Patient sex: M
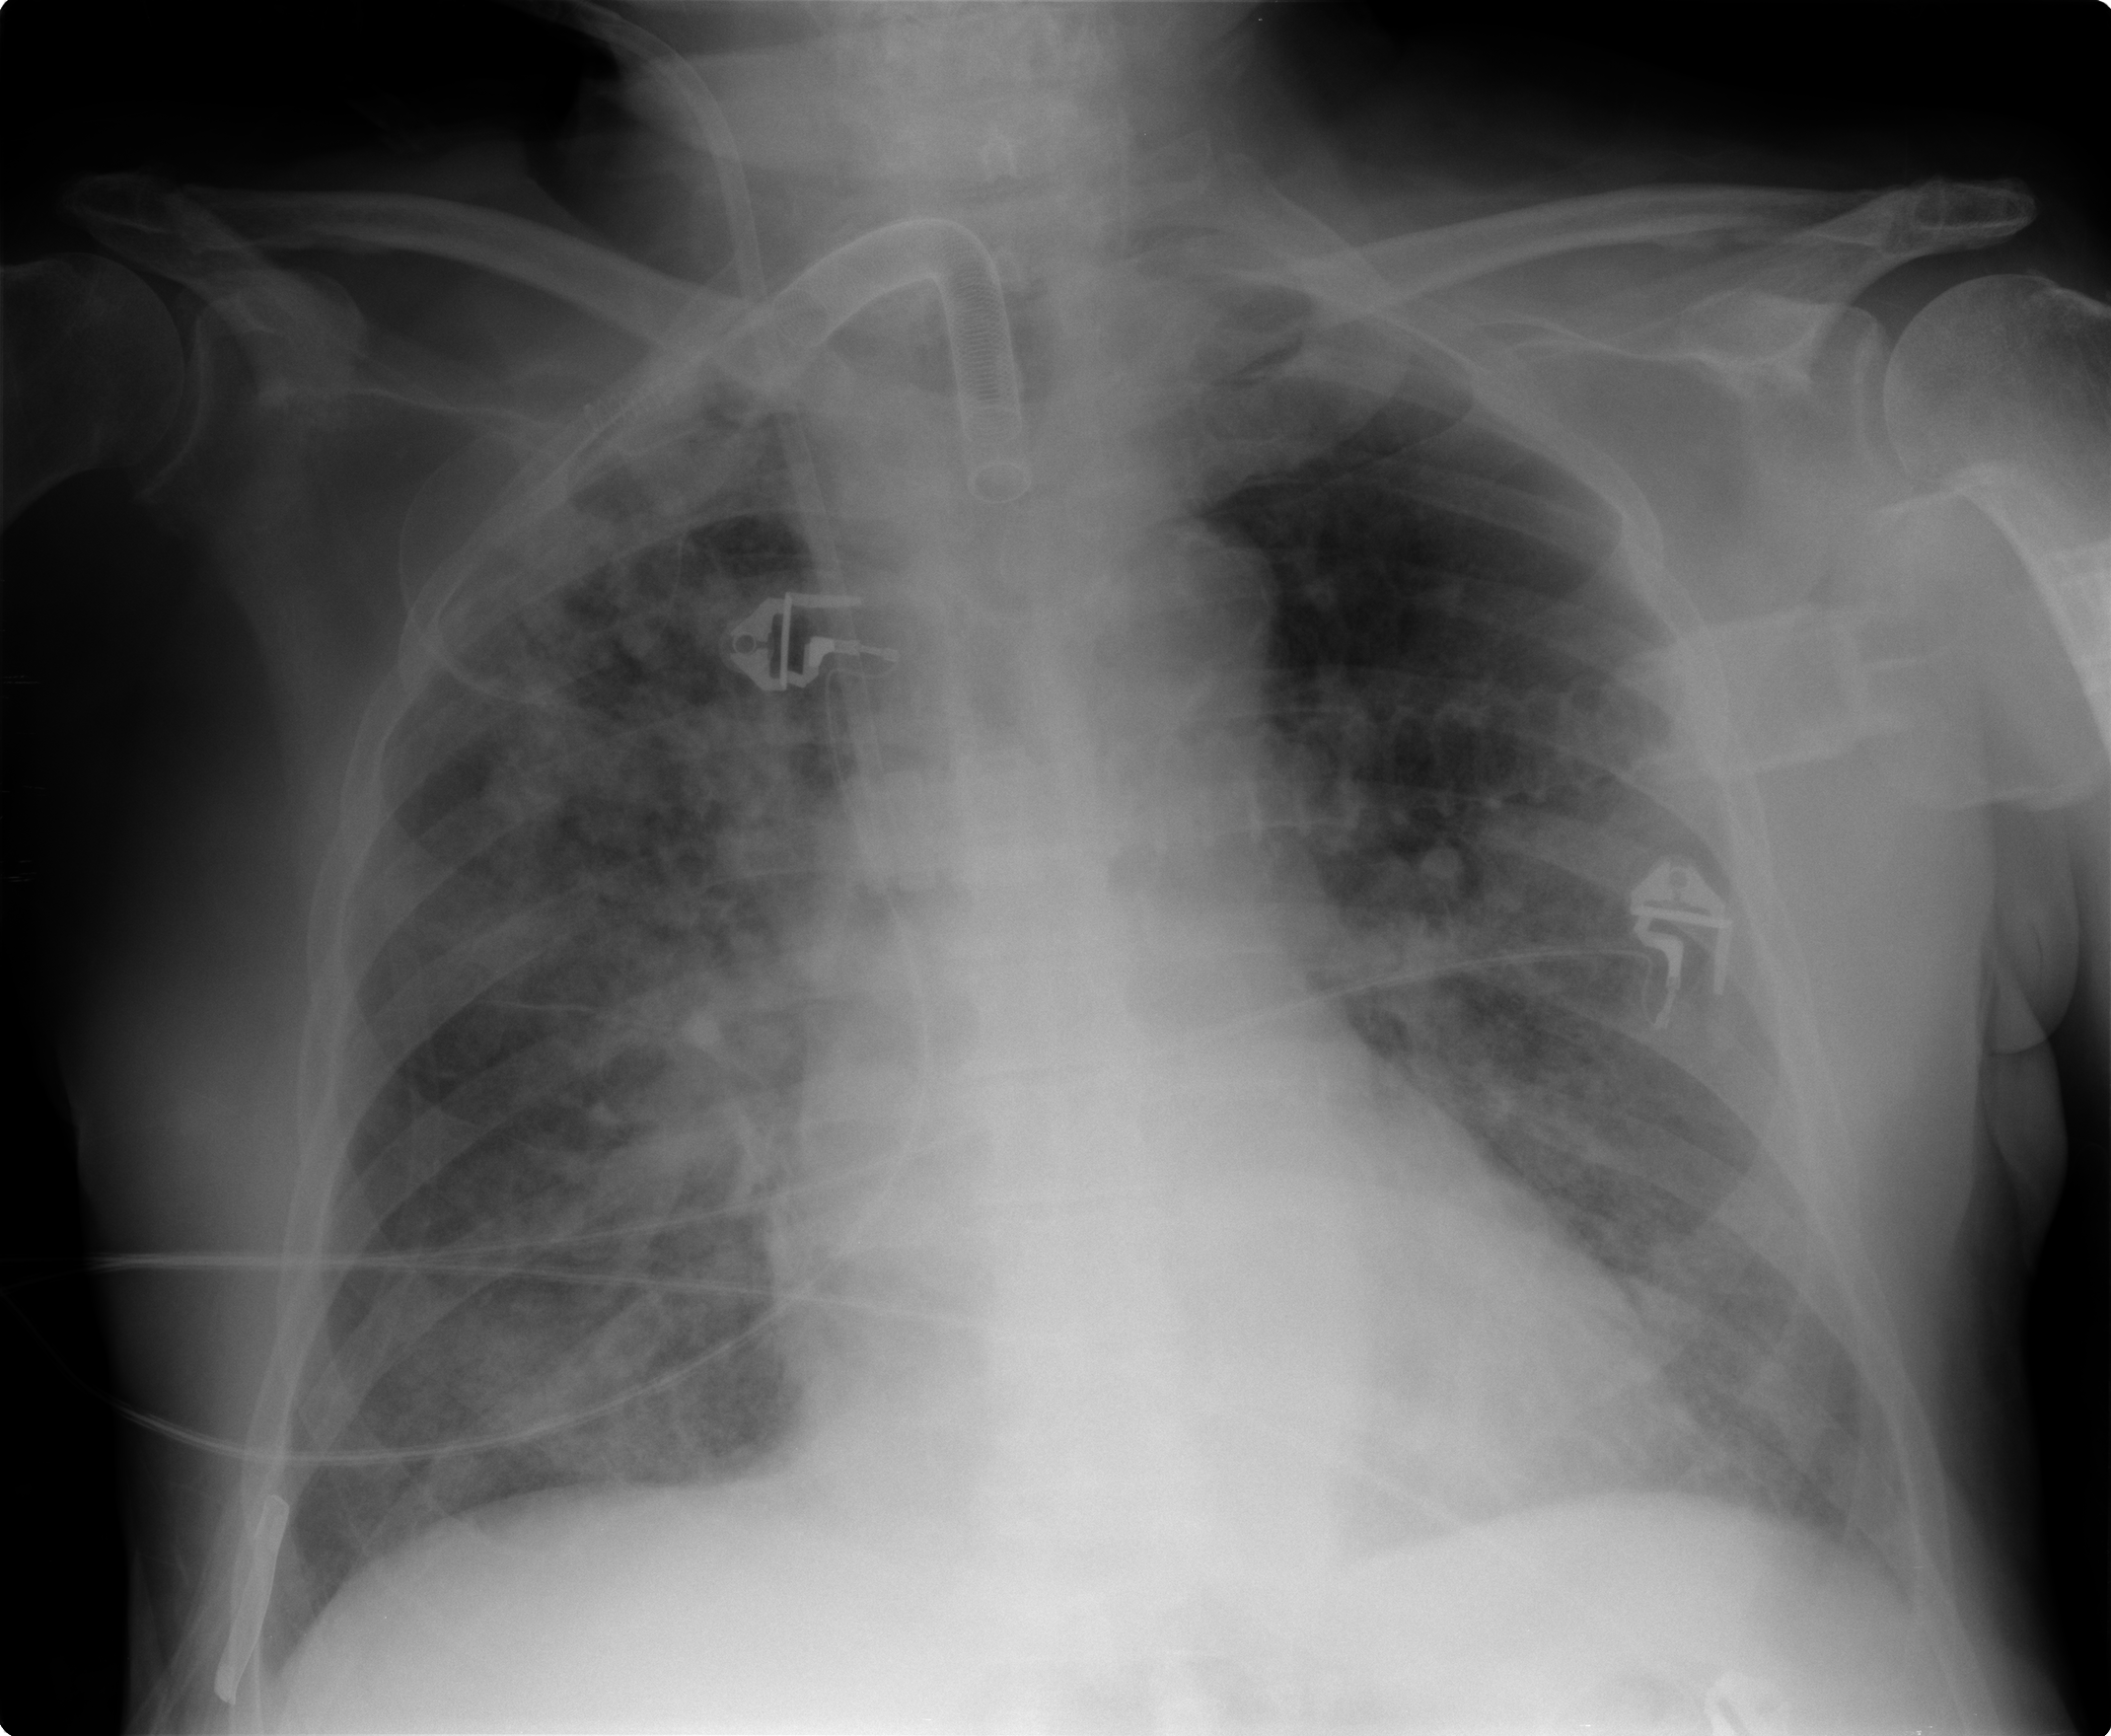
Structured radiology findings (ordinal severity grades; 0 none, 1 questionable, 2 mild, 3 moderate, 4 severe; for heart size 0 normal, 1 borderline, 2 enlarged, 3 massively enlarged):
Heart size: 2
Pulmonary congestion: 3
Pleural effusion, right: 1
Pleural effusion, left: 1
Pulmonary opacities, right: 3
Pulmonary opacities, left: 2
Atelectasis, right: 0
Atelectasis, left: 0